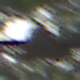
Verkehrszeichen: RadverkehrRechts
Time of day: MorningAfternoon
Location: Outdoor (RoadRail)
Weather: Clear
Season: NotSpecified
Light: Natural